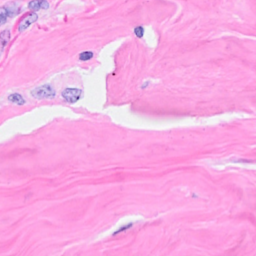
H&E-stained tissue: Breast